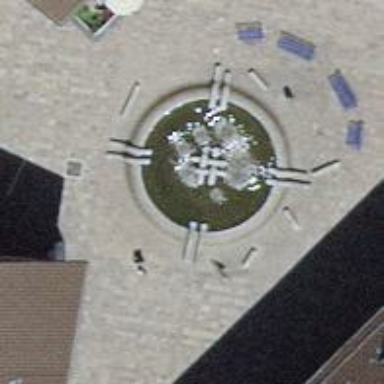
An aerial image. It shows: Beautiful fountain.